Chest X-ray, PA view. Patient: 40 years old, sex M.
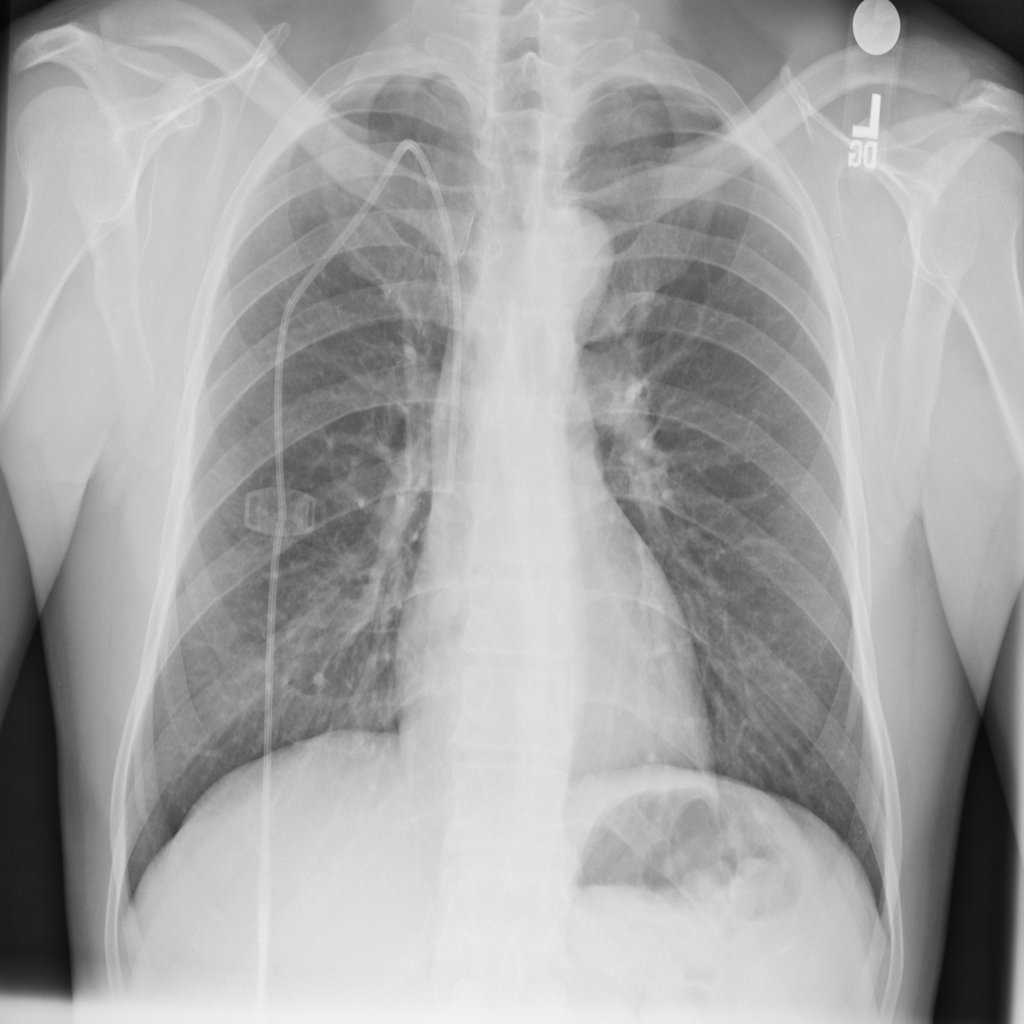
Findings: No Finding